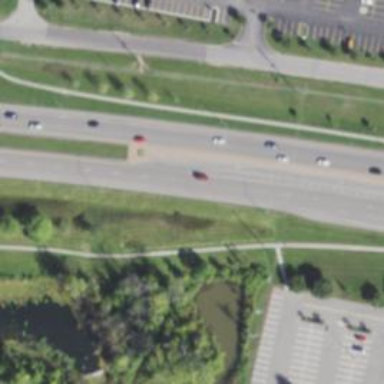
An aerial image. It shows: Trunk highway.